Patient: sex M, age 66
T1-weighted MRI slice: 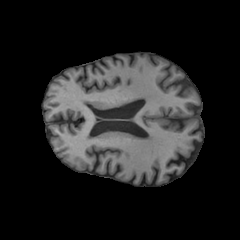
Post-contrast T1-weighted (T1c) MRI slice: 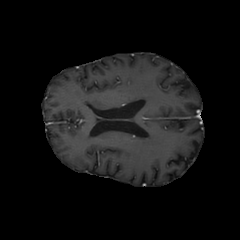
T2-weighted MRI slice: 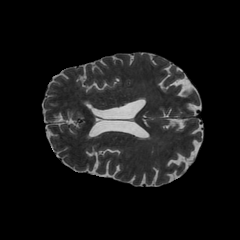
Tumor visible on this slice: no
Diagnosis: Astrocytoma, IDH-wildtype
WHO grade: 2